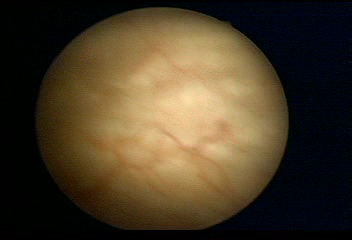
Modality: WLC
Class: Normal mucosa
Bladder cancer association: No